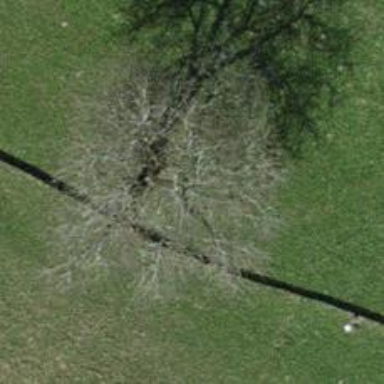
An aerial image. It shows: Urban tree adding natural touch to the cityscape.